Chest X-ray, PA view. Patient: 28 years old, sex M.
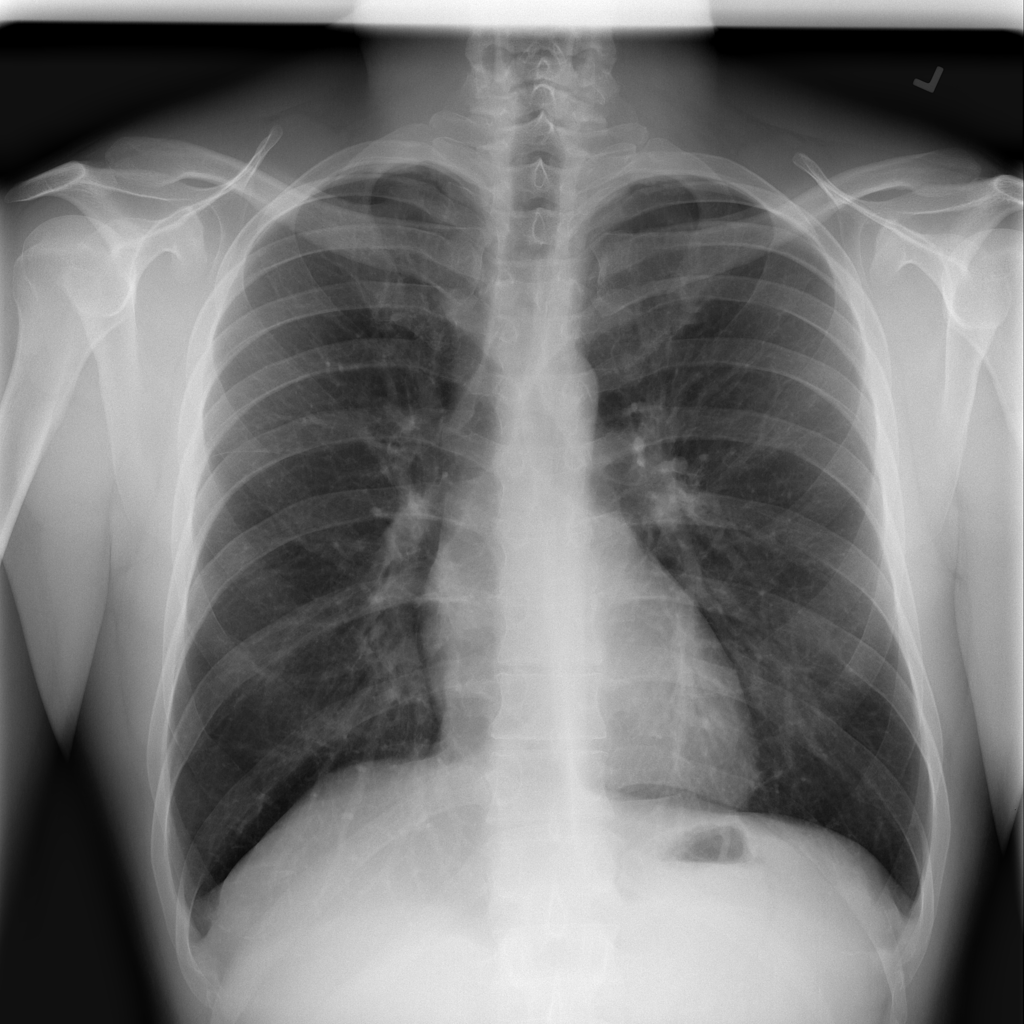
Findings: No Finding